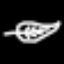
Label: leaf